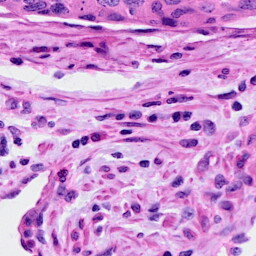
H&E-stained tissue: Cervix